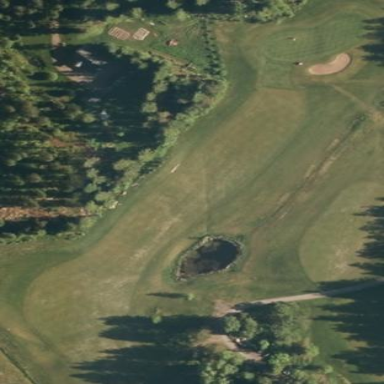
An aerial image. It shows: Rough area on grassy golf course.